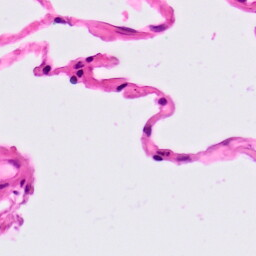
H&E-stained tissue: Lung